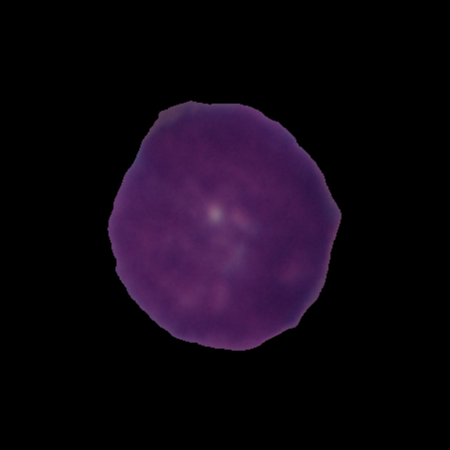
Label: cancer